Aerial crown-view tile of a tropical tree (Barro Colorado Island, Panama), acquired 20240716:
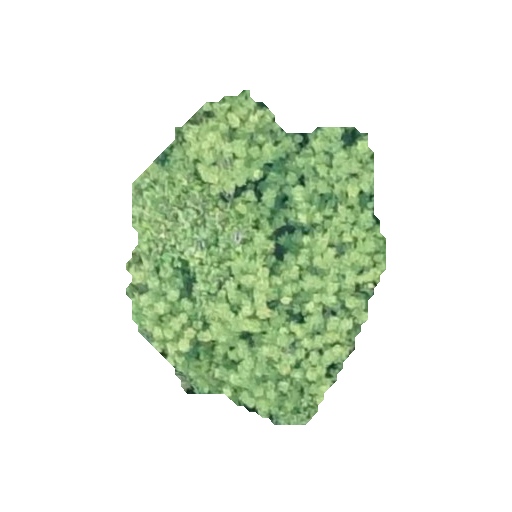
Species: Spondias mombin
GBIF accepted scientific name: Spondias mombin
Crown area: 97.331 m²